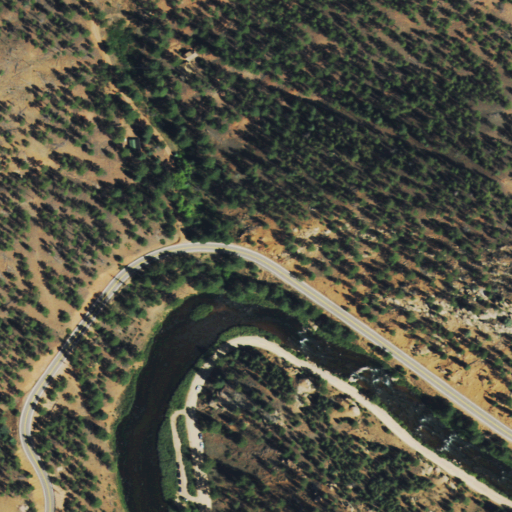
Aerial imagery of valley in Colorado named Lazy Gulch containing evergreen forest, open development, low intensity development, medium intensity development, shrub, grassland, and open water